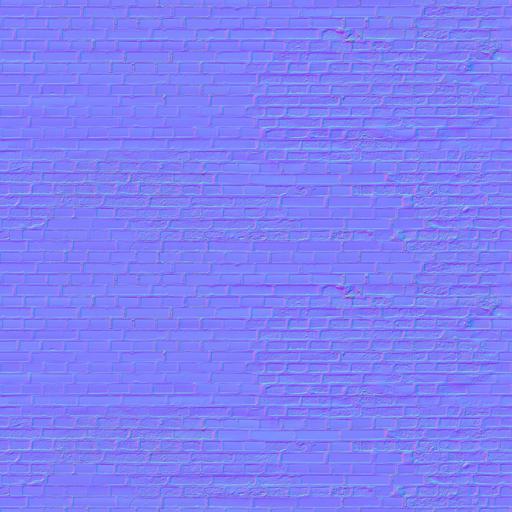
brick bricks patched patchwork